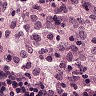
Metastatic tissue present: no